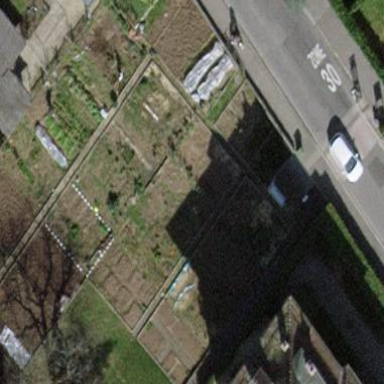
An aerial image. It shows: Area designated for allotments.